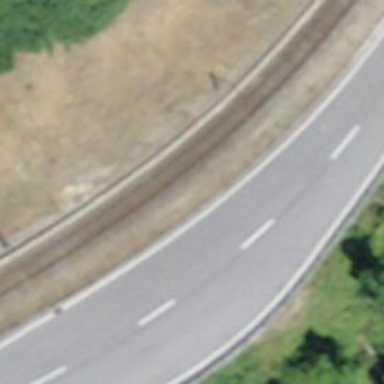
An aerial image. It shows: Narrow-gauge railway track electrified by contact line.